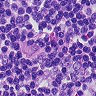
Metastatic tissue present: no